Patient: sex M, age 29
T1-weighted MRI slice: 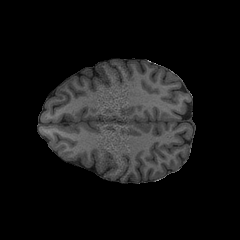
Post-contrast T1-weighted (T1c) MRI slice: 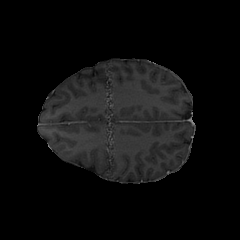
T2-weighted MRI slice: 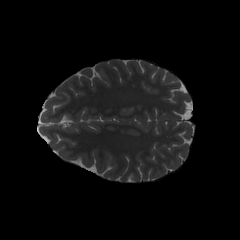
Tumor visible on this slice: no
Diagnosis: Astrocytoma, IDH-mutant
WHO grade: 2